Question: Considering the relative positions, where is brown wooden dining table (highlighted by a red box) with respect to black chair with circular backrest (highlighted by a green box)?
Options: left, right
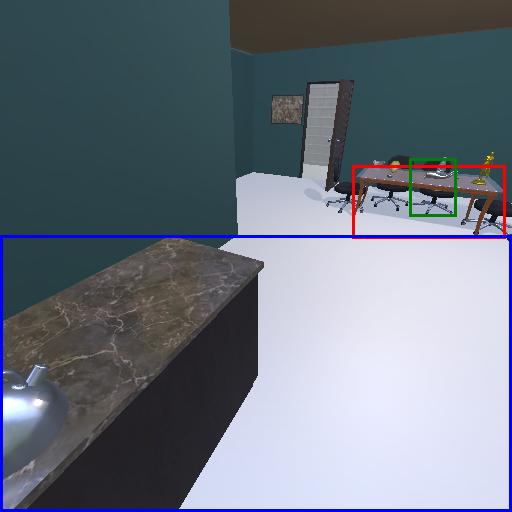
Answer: left